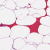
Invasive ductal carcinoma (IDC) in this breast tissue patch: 0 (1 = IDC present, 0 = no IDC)